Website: ulta-beauty
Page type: customer-info-address
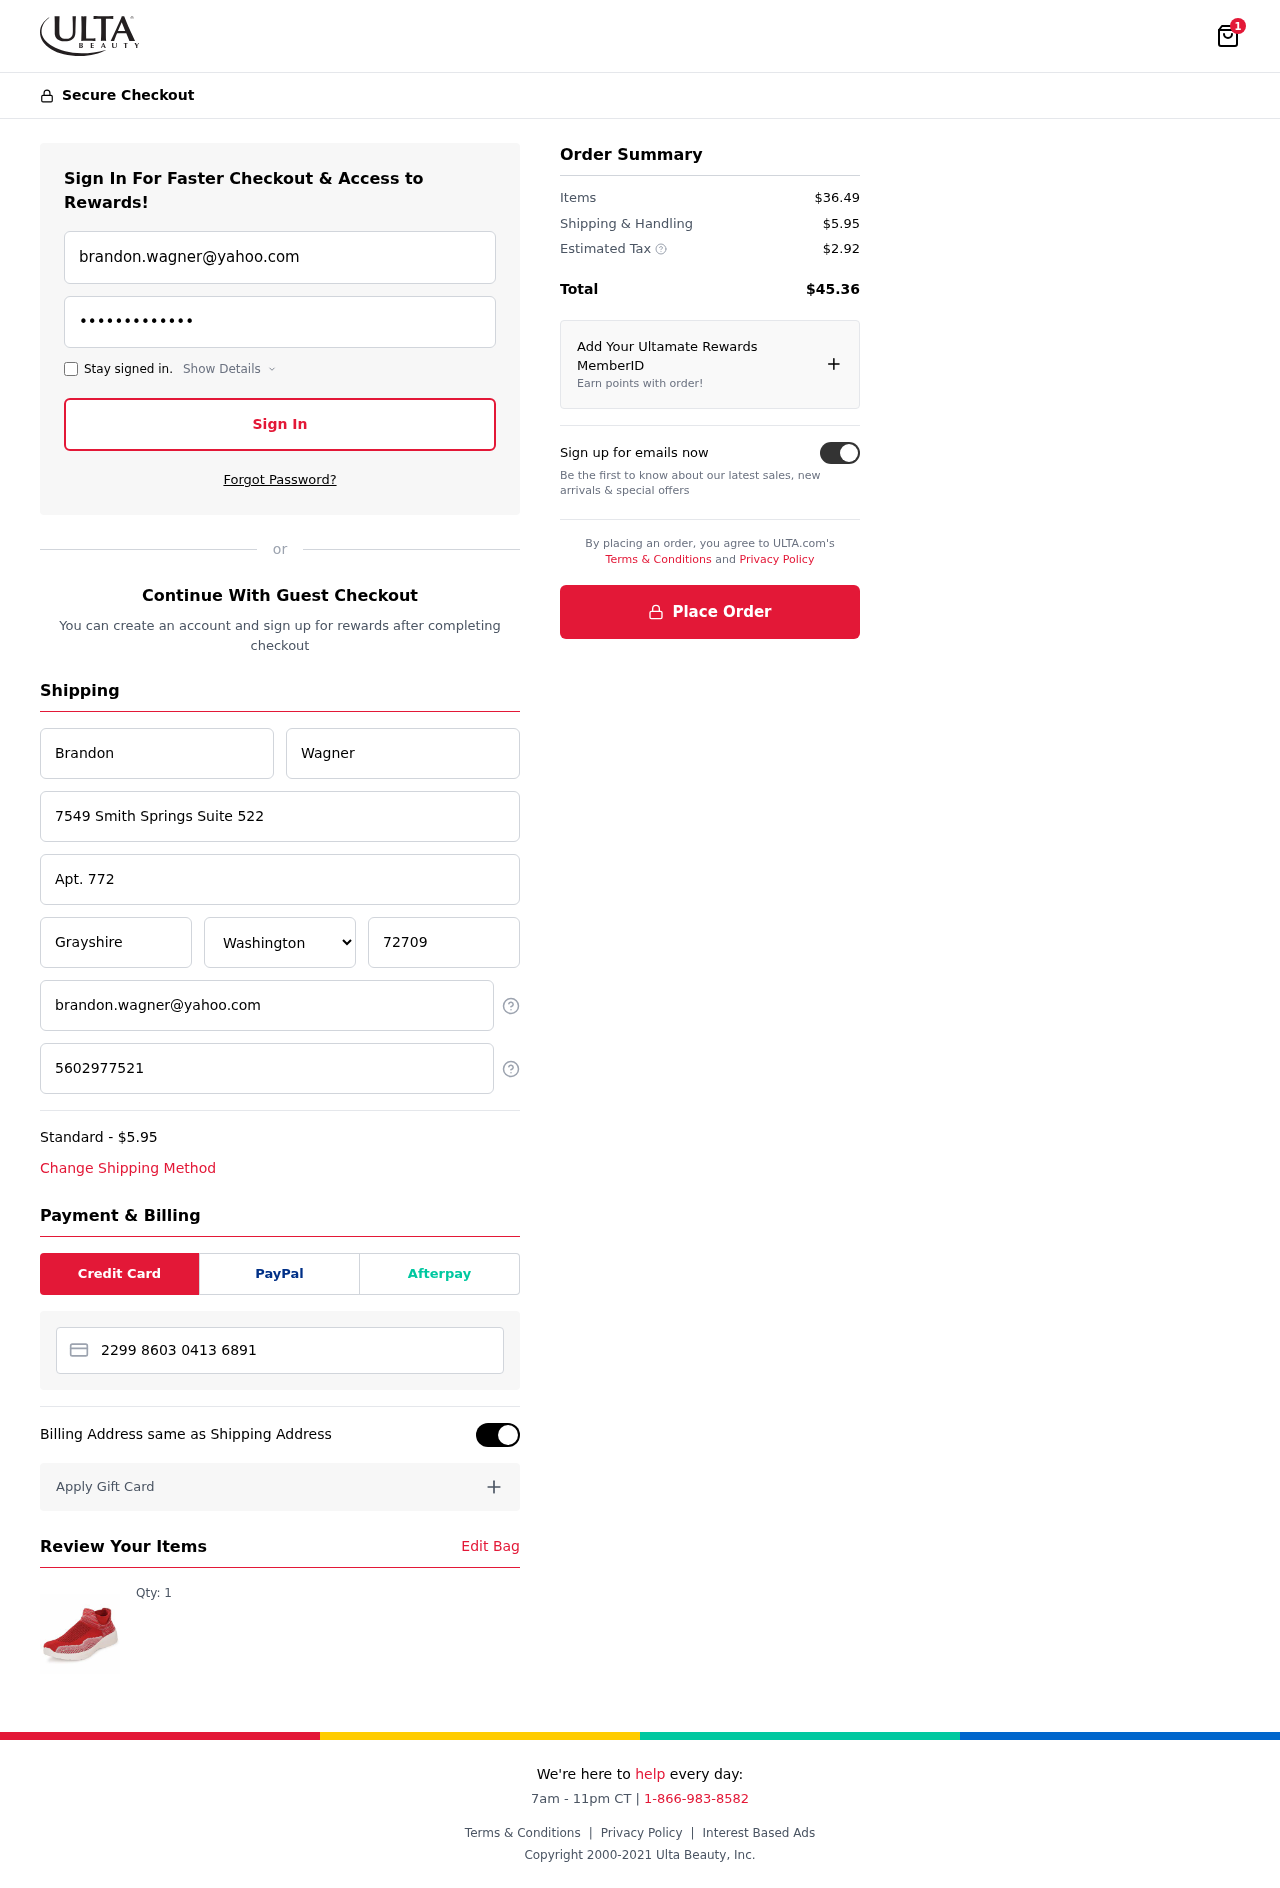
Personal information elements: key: PII_CARD_NUMBER
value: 2299 8603 0413 6891
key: PII_CITY
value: Grayshire
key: PII_EMAIL
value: brandon.wagner@yahoo.com
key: PII_FIRSTNAME
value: Brandon
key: PII_LASTNAME
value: Wagner
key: PII_PHONE
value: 5602977521
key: PII_POSTCODE
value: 72709
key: PII_STATE
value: Washington
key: PII_STREET
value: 7549 Smith Springs Suite 522
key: PII_STREET2
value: Apt. 772
Product elements: key: PRODUCT1_QUANTITY
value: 1
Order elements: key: ORDER_NUM_ITEMS
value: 1
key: ORDER_SHIPPING_COST
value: $5.95
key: ORDER_ITEMS_TOTAL
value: $36.49
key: ORDER_SHIPPING_COST2
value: $5.95
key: ORDER_TAX
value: $2.92
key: ORDER_TOTAL
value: $45.36